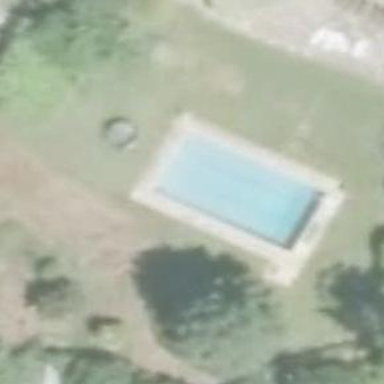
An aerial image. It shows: Swimming pool located in leisure land.